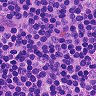
Metastatic tissue present: no